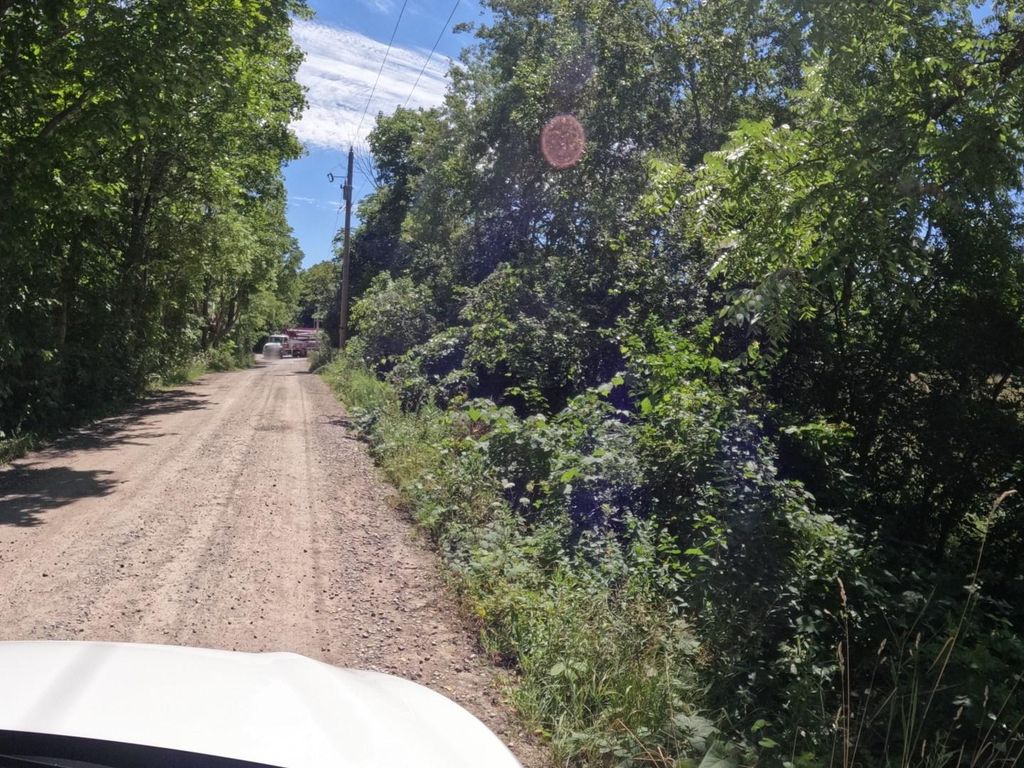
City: kitchener-waterloo